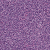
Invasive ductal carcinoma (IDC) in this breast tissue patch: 1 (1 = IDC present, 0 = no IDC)